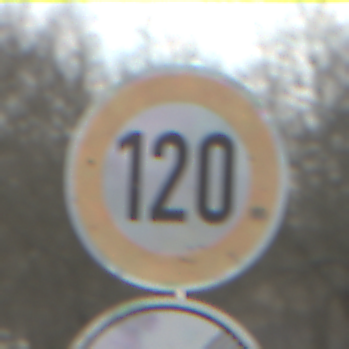
Verkehrszeichen: Geschwindigkeit120
Zusatzzeichen unten: EndeUeberholverbotKraftfahrzeuge
Umgebung: Outdoor, Nature
Tageszeit: MorningAfternoon
Wetter: PartlyCloudy
Licht: Natural
Jahreszeit: Autumn
Kontrast: LowContrast